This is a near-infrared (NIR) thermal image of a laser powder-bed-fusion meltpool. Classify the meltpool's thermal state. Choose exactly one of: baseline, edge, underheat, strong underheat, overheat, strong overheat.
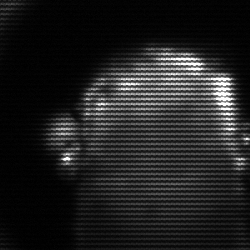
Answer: baseline